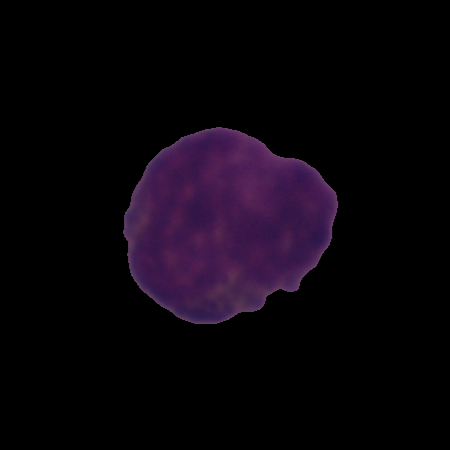
Label: healthy